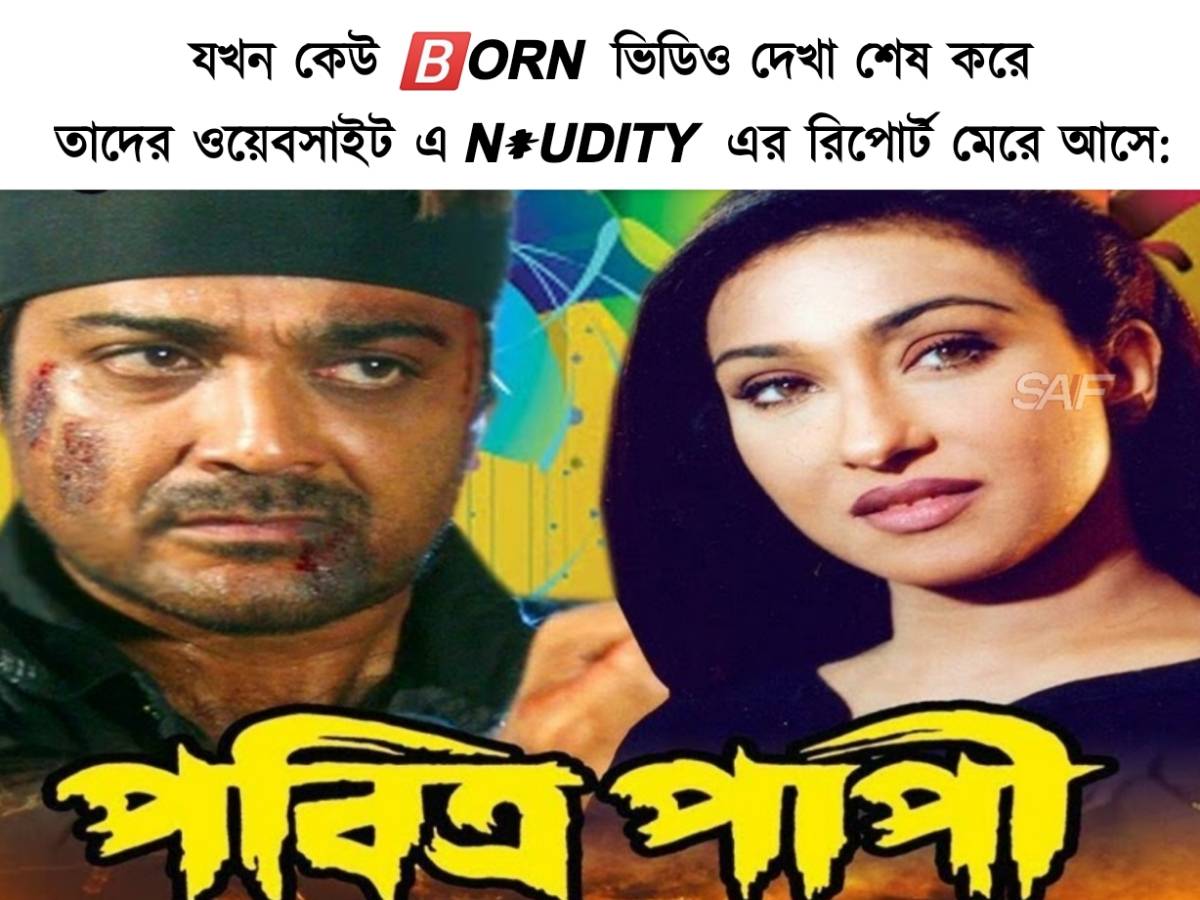
Caption: যখন কেউ  BORN ভিডিও দেখা শেষ করে তাদের ওয়েবসাইট এ  N*UDITY এর রিপোর্ট মেরে আসে    পবিত্র পাপী
Label: non-hate